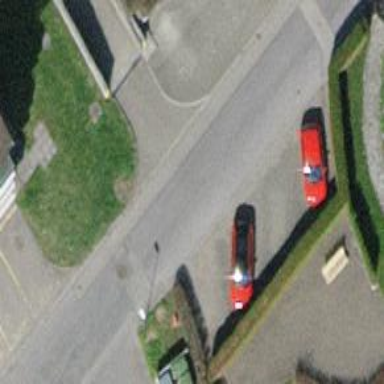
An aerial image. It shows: Smoothly paved residential road.